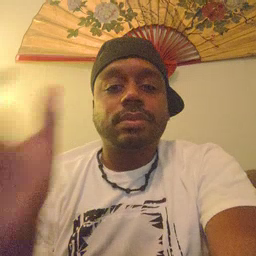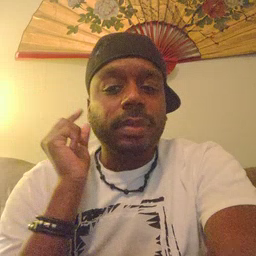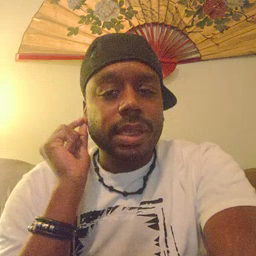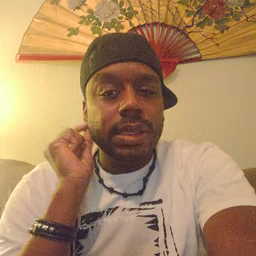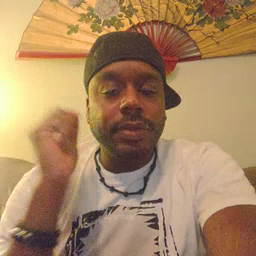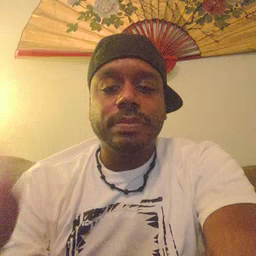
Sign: ear